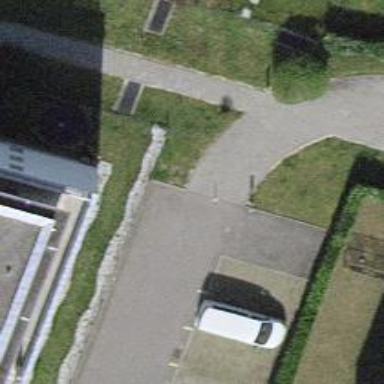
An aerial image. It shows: Bollard barrier.